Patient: sex M, age 48
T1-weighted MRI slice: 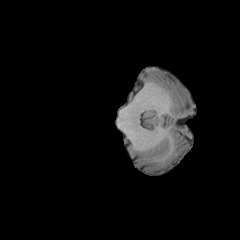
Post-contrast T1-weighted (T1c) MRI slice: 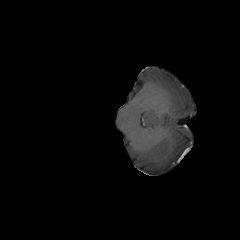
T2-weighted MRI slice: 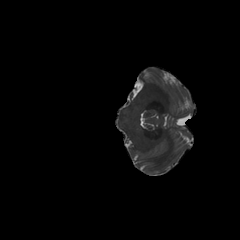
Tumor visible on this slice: no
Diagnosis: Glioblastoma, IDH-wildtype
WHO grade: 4